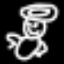
Label: angel